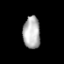
Tissue: prostate
Cell type: Fibroblasts
Senescence score: 0.754
Nuclear area (px): 544
Mean DAPI intensity: 177.241